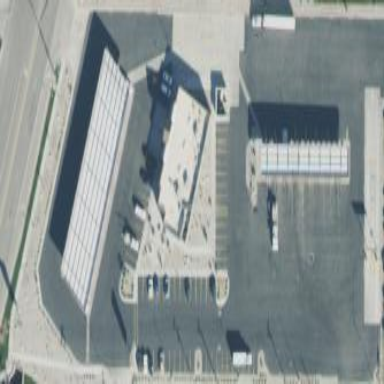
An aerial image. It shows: Gasoline fuel station.